Field crop: tomato
Growth stage: 1
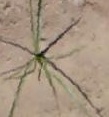
Species: cyperus